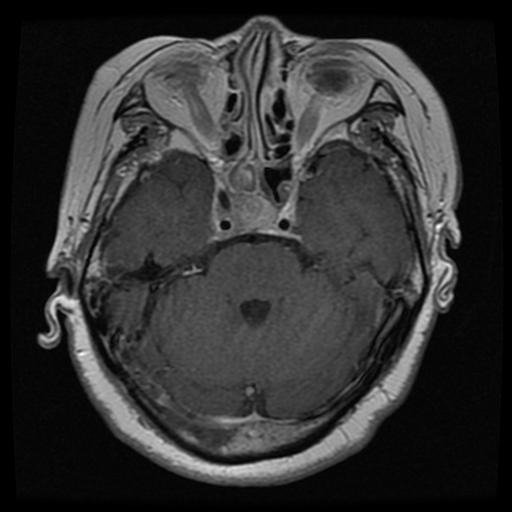
Label: pituitary